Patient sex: M
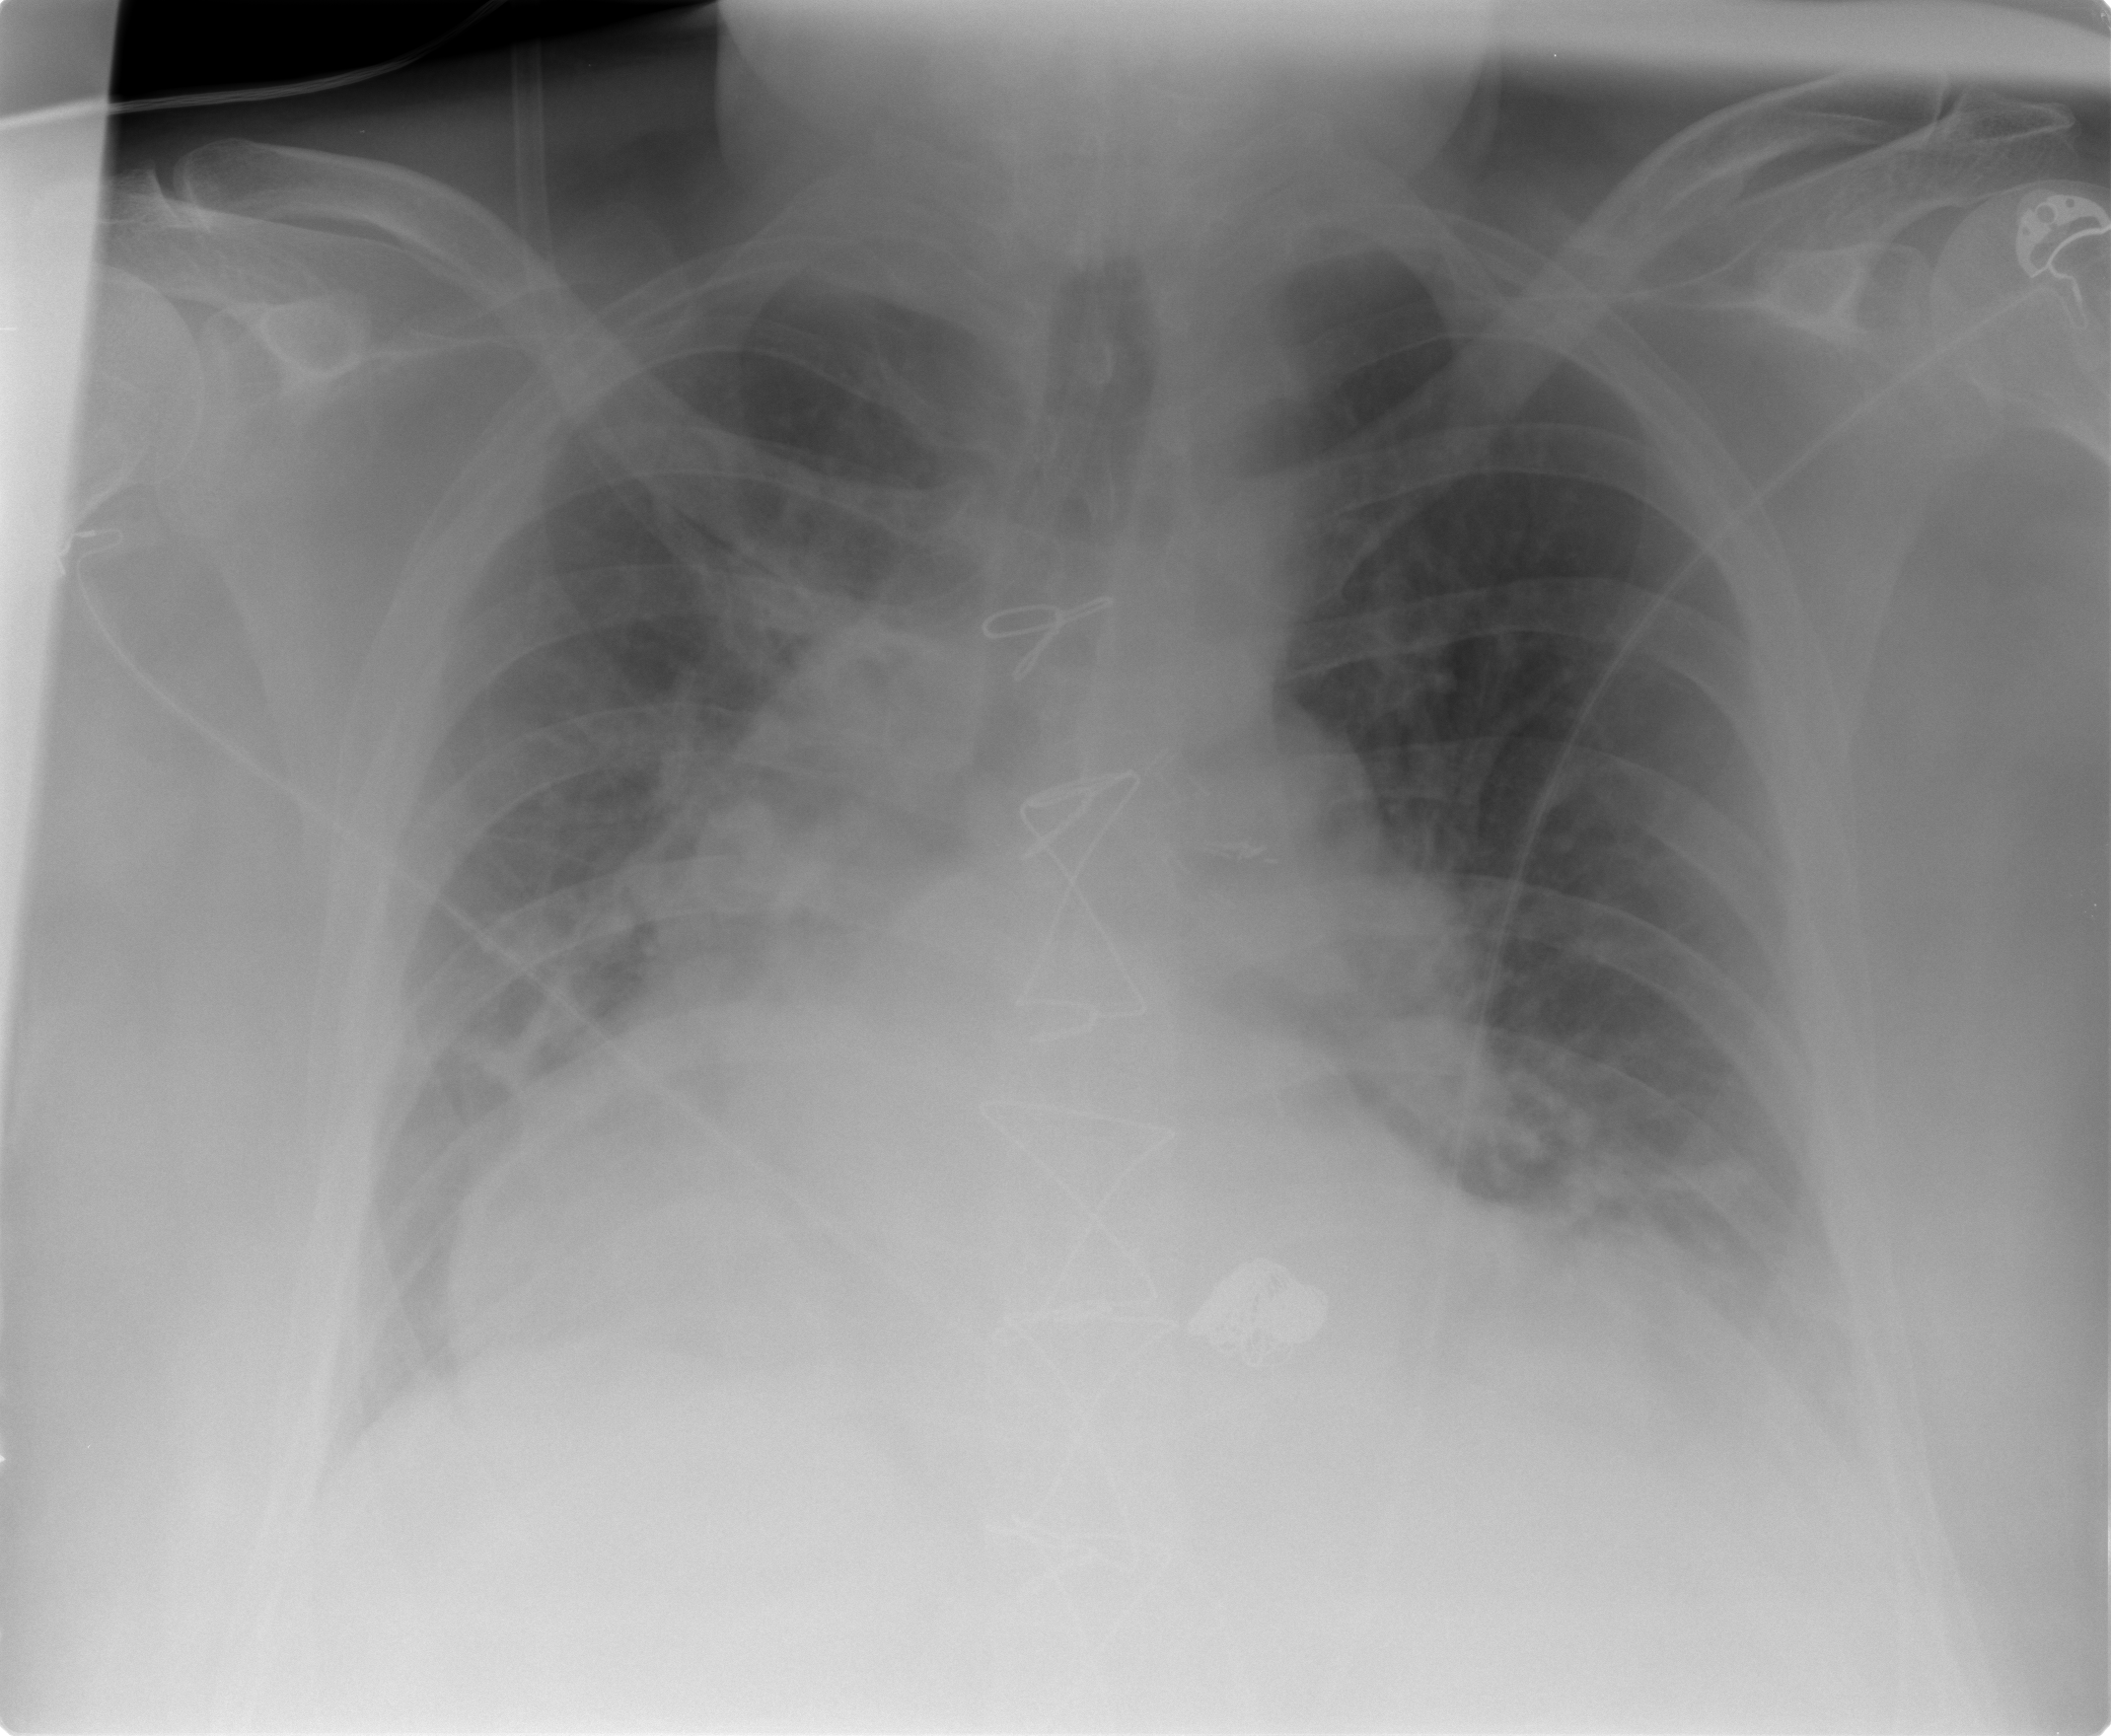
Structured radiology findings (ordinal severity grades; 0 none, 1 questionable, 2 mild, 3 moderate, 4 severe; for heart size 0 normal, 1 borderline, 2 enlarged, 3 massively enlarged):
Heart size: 2
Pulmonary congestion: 2
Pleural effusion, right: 0
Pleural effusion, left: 2
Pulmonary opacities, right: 0
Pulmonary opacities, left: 0
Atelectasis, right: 0
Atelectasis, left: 2